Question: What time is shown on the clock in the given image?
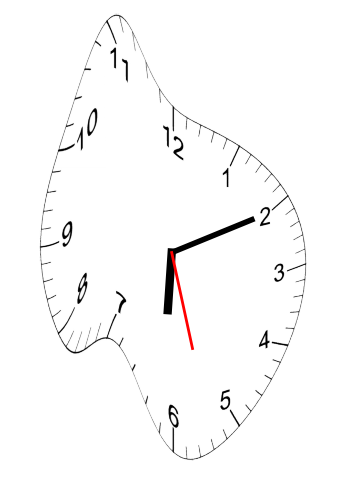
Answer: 06:10:27